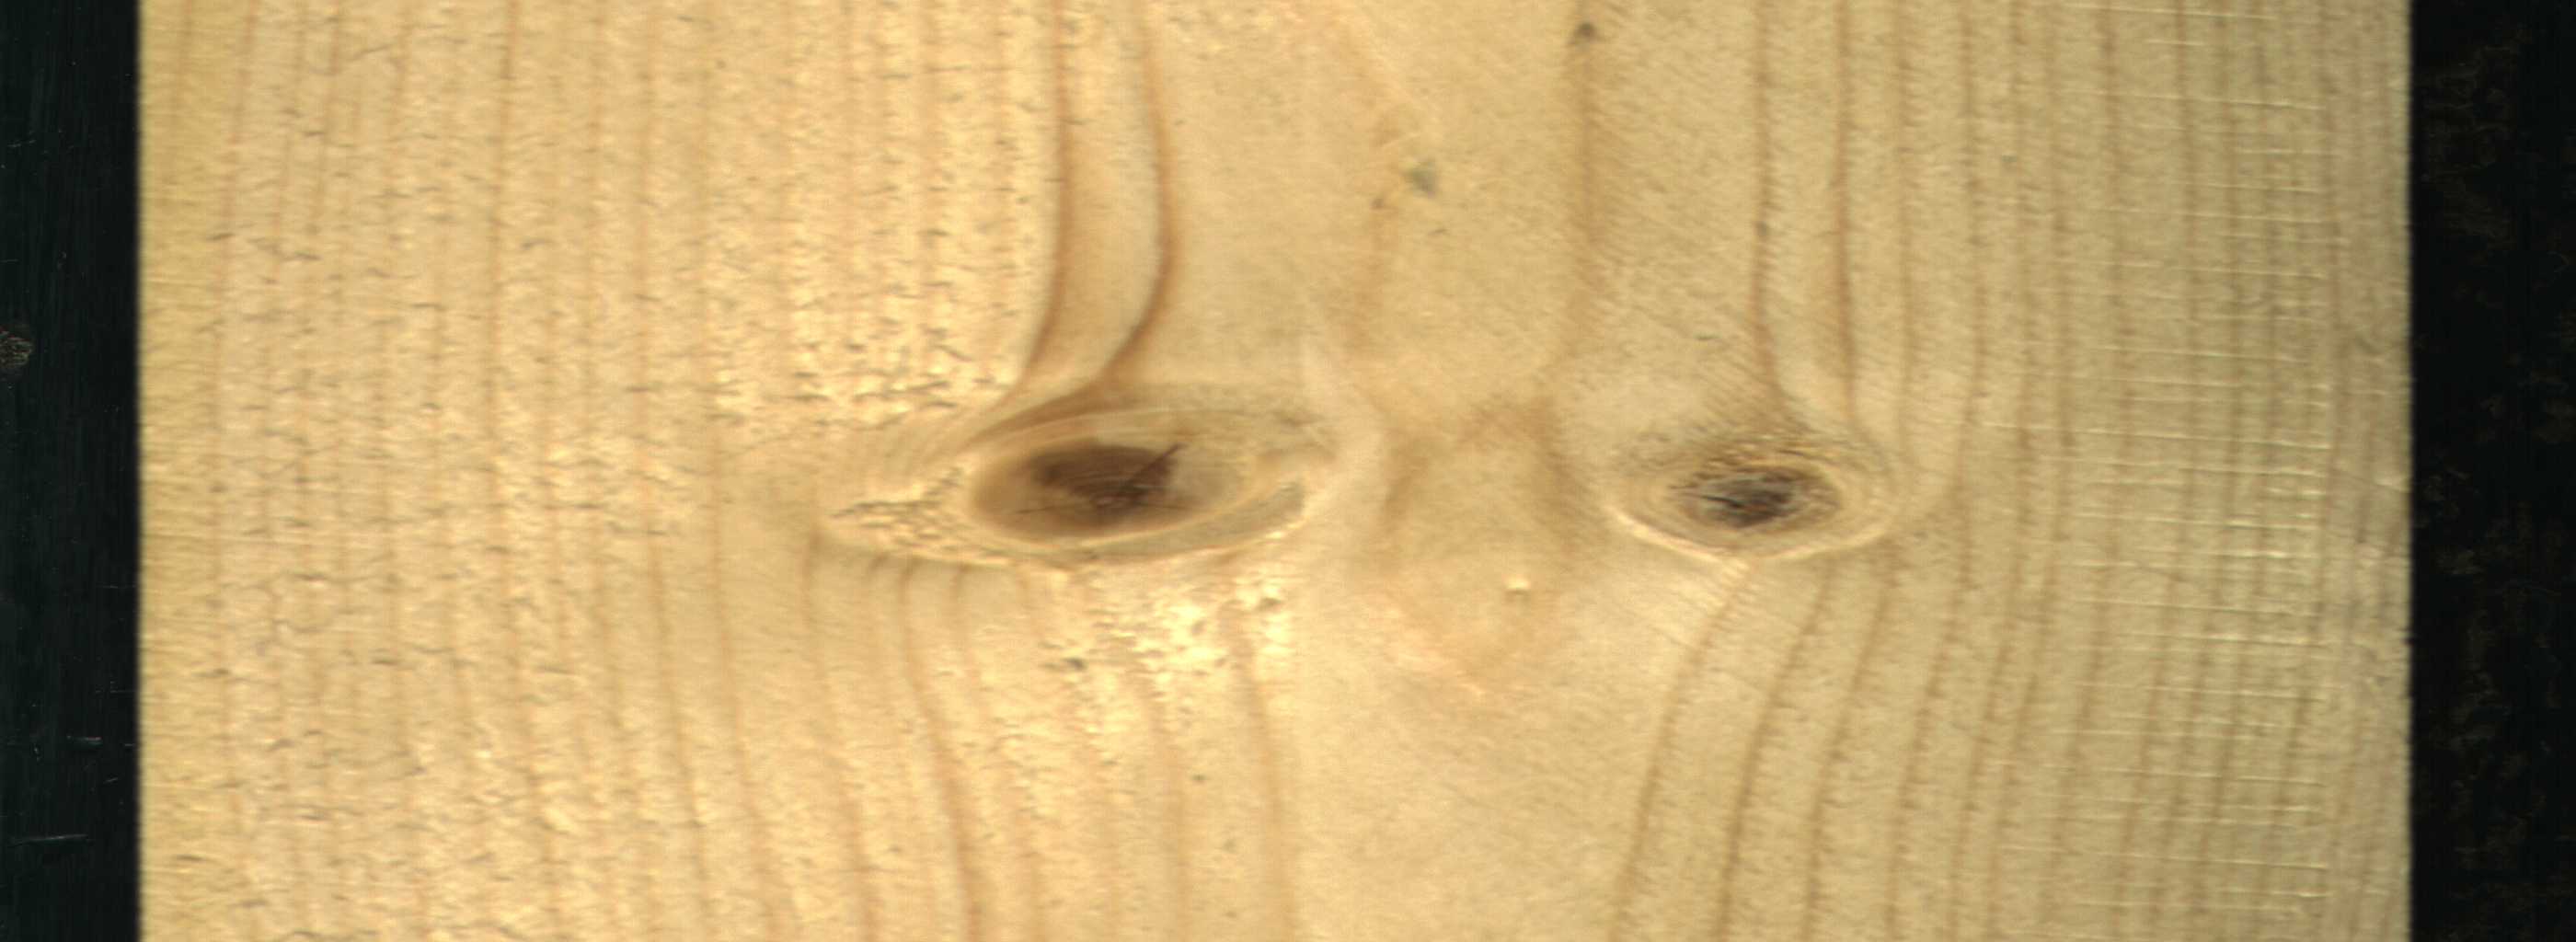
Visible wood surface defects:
Live_Knot
Live_Knot